Question: I try to use grid layout on my Air application.
Even if same colspan is allow for a component, width is not the same on left and right screen.
Look text area width, very strange not?
'''
<s:NavigatorContent label = "Famille" width = "{mainGroup.width}" height = "{mainGroup.height}">
<s:VGroup height="100%" width="{mainGroup.width}" paddingLeft="5" paddingRight="5" verticalAlign="middle">
<s:BorderContainer width="100%" verticalCenter="0" borderColor="#A8CB17">
<mx:Grid width="{mainGroup.width - 10}" height="{mainGroup.height}"
paddingBottom="5" paddingTop="5" paddingLeft="5" paddingRight="5">
<mx:GridRow id="far1" verticalAlign="middle" width="100%" >
<mx:GridItem colSpan="1" width="100%" verticalAlign="middle"/>
<mx:GridItem colSpan="6" width="100%" verticalAlign="middle" horizontalAlign="left">
<s:Label text="Fratrie" horizontalCenter="0" textAlign="left" />
</mx:GridItem>
<mx:GridItem colSpan="2" width="100%" verticalAlign="middle"/>
</mx:GridRow>
<mx:GridRow id="far2" verticalAlign="middle" width="100%" >
<mx:GridItem colSpan="1" width="100%" verticalAlign="middle"/>
<mx:GridItem colSpan="6" width="100%" verticalAlign="middle">
<s:TextArea heightInLines="8" width="100%" id="taFrat"/>
</mx:GridItem>
<mx:GridItem colSpan="2" width="100%" verticalAlign="middle"/>
</mx:GridRow>
<mx:GridRow id="far3" verticalAlign="middle" width="100%" >
<mx:GridItem colSpan="2" width="100%" verticalAlign="middle">
<s:Label text="Antecedents Familiaux" horizontalCenter="0" textAlign="right" />
</mx:GridItem>
<mx:GridItem colSpan="1" width="100%" verticalAlign="middle">
<s:CheckBox label="Alerte" id="afA"/>
</mx:GridItem>
<mx:GridItem colSpan="1" width="100%" verticalAlign="middle">
<s:CheckBox label="RAS" id="afRAS"/>
</mx:GridItem>
<mx:GridItem colSpan="1" width="30" verticalAlign="middle"/>
<mx:GridItem colSpan="4" width="100%" verticalAlign="middle">
<s:Label text="Antecedents Familiaux ODF" horizontalCenter="0" textAlign="right" />
</mx:GridItem>
</mx:GridRow>
<mx:GridRow id="far4" verticalAlign="middle" width="100%" >
<mx:GridItem colSpan="4" width="100%" verticalAlign="middle">
<s:TextArea heightInLines="8" width="100%" id="taanfam"/>
</mx:GridItem>
<mx:GridItem colSpan="1" width="30" verticalAlign="middle"/>
<mx:GridItem colSpan="4" width="100%" verticalAlign="middle">
<s:TextArea heightInLines="8" id="taAnFamOrtho" width="100%"/>
</mx:GridItem>
</mx:GridRow>
<mx:GridRow id="far5" verticalAlign="middle" width="100%" >
<mx:GridItem colSpan="4" width="100%" verticalAlign="middle">
<s:Label text="Divers 3" horizontalCenter="0" textAlign="right" />
</mx:GridItem>
<mx:GridItem colSpan="1" width="100%" verticalAlign="middle"/>
<mx:GridItem colSpan="4" width="100%" verticalAlign="middle">
<s:Label text="Divers 4" horizontalCenter="0" textAlign="right" />
</mx:GridItem>
<!-- <mx:GridItem colSpan="2" width="100%" verticalAlign="middle"/>
--> </mx:GridRow>
<mx:GridRow id="far6" verticalAlign="middle" width="100%" >
<mx:GridItem colSpan="4" width="100%" verticalAlign="middle">
<s:TextArea heightInLines="8" width="100%" id="taDiv3"/>
</mx:GridItem>
<mx:GridItem colSpan="1" width="100%" verticalAlign="middle"/>
<mx:GridItem colSpan="4" width="100%" verticalAlign="middle">
<s:TextArea heightInLines="8" width="100%" id="taDiv4"/>
</mx:GridItem>
<mx:GridItem colSpan="2" width="100%" verticalAlign="middle"/>
</mx:GridRow>
</mx:Grid>
</s:BorderContainer>
</s:VGroup>
</s:NavigatorContent>
'''
And now, screenshot:

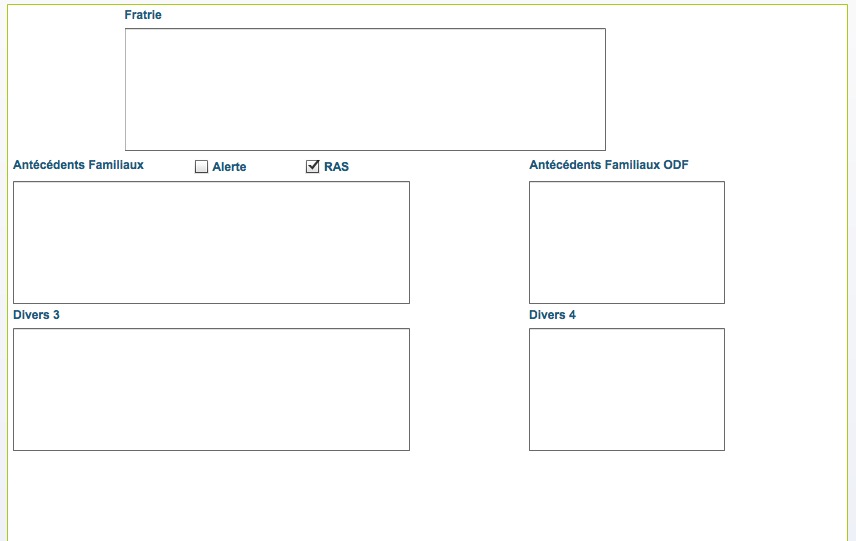
Answer: '''
<mx:Grid width="100%" height="100%" paddingBottom="5" paddingTop="5" paddingLeft="5" paddingRight="5" horizontalGap="5">
<mx:GridRow id="far1" verticalAlign="middle" width="100%" >
<mx:GridItem colSpan="1" width="20%" verticalAlign="middle"/>
<mx:GridItem colSpan="6" width="60%" verticalAlign="middle" horizontalAlign="left">
<mx:Label text="Fratrie" horizontalCenter="0" textAlign="left" />
</mx:GridItem>
<mx:GridItem colSpan="1" width="20%" verticalAlign="middle"/>
</mx:GridRow>
<mx:GridRow id="far2" verticalAlign="middle" width="100%" >
<mx:GridItem colSpan="1" verticalAlign="middle"/>
<mx:GridItem colSpan="6" verticalAlign="middle">
<mx:TextArea width="100%" id="taFrat"/>
</mx:GridItem>
</mx:GridRow>
<mx:GridRow id="far3" verticalAlign="middle" width="100%" >
<mx:GridItem colSpan="2" verticalAlign="middle">
<mx:Label text="Antecedents Familiaux" horizontalCenter="0" textAlign="right" />
</mx:GridItem>
<mx:GridItem colSpan="1" verticalAlign="middle">
<mx:CheckBox label="Alerte" id="afA"/>
</mx:GridItem>
<mx:GridItem colSpan="1" verticalAlign="middle">
<mx:CheckBox label="RAS" id="afRAS"/>
</mx:GridItem>
<mx:GridItem colSpan="4" verticalAlign="middle">
<mx:Label text="Antecedents Familiaux ODF" horizontalCenter="0" textAlign="right" />
</mx:GridItem>
</mx:GridRow>
<mx:GridRow id="far4" width="100%" >
<mx:GridItem colSpan="4" >
<mx:TextArea width="100%" id="taanfam"/>
</mx:GridItem>
<mx:GridItem colSpan="4" >
<mx:TextArea id="taAnFamOrtho" width="100%"/>
</mx:GridItem>
</mx:GridRow>
<mx:GridRow id="far5" verticalAlign="middle" width="100%" >
<mx:GridItem colSpan="4" verticalAlign="middle">
<mx:Label text="Divers 3" horizontalCenter="0" textAlign="right" />
</mx:GridItem>
<mx:GridItem colSpan="4" verticalAlign="middle">
<mx:Label text="Divers 4" horizontalCenter="0" textAlign="right" />
</mx:GridItem>
</mx:GridRow>
<mx:GridRow id="far6" width="100%" >
<mx:GridItem colSpan="4">
<mx:TextArea width="100%" id="taDiv3"/>
</mx:GridItem>
<mx:GridItem colSpan="4" >
<mx:TextArea width="100%" id="taDiv4"/>
</mx:GridItem>
</mx:GridRow>
</mx:Grid>
'''